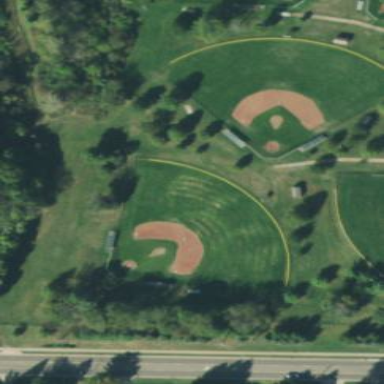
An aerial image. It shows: Baseball pitch for leisure and sports activities.